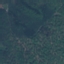
Land use / land cover class: Forest